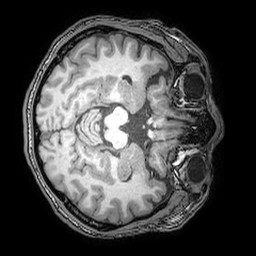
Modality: T1w
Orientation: axial
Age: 37
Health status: ill
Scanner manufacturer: philips
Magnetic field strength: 3 T
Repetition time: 0.007 s
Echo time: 0.0035 s